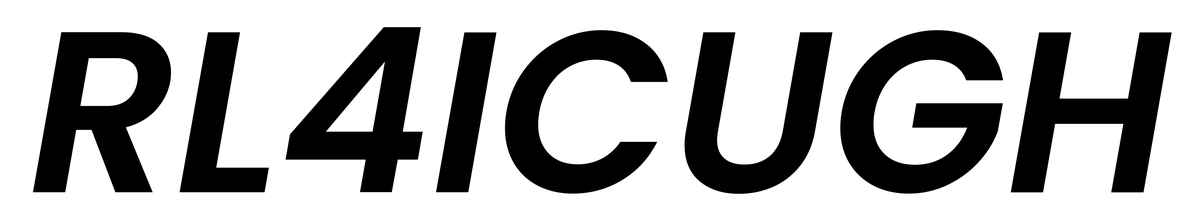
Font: Poppins-SemiBoldItalic